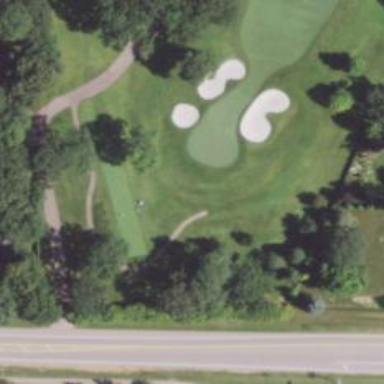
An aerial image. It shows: View of golf hole.